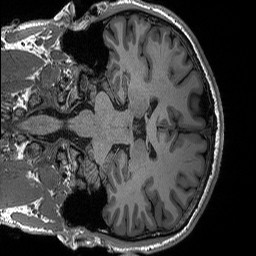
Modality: T1w
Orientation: coronal
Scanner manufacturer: siemens
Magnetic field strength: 3 T
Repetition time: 2.3 s
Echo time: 0.00288 s